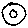
Label: moon